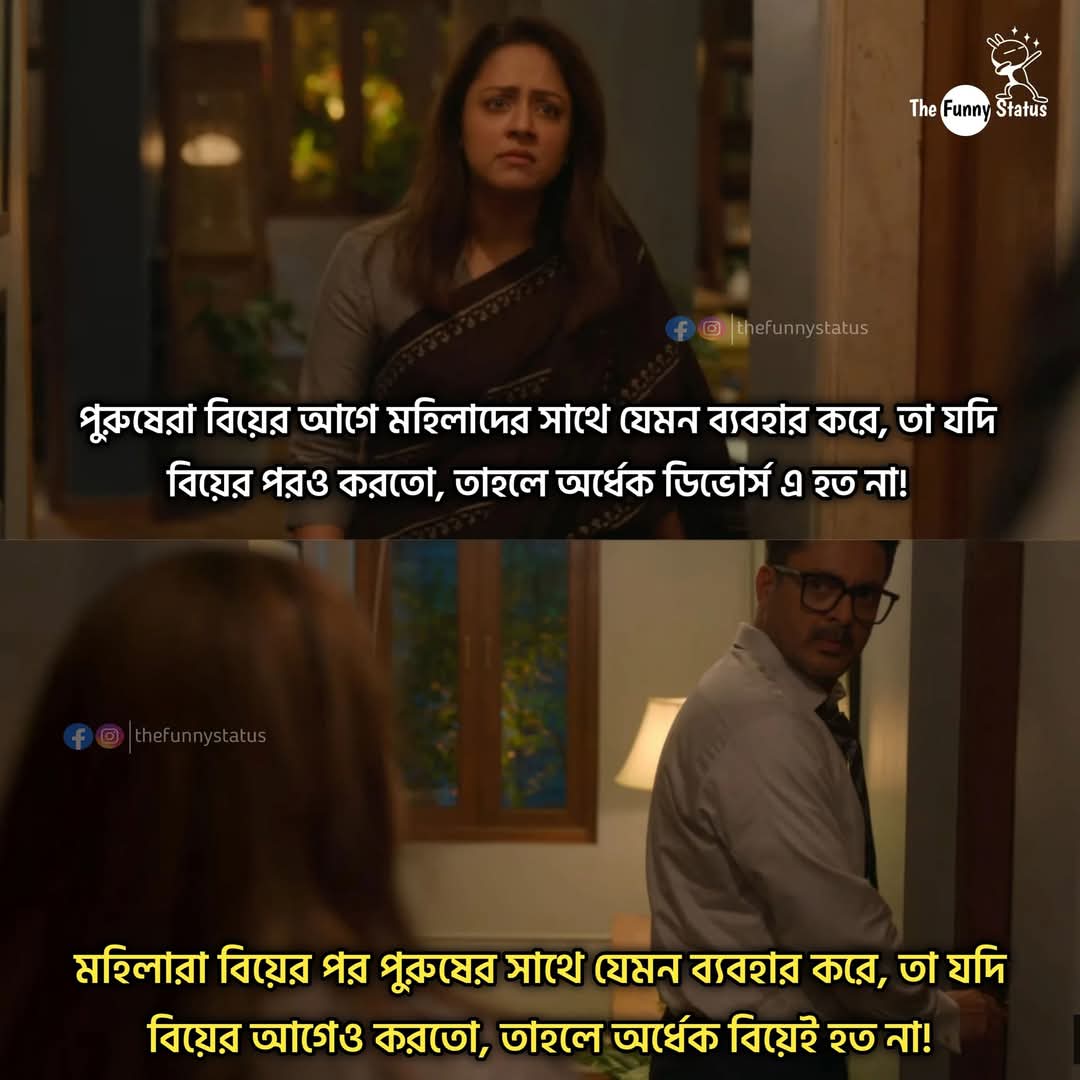
Text: পুরুষেরা বিয়ের আগে মহিলাদের সাথে যেমন ব্যবহার করে, তা যদি বিয়ের পরও করতো, তাহলে অর্ধেক ডিভোর্স এ হত না!
মহিলারা বিয়ের পর পুরুষের সাথে যেমন ব্যবহার করে, তা যদি বিয়ের আগেও করতো, তাহলে অর্ধেক বিয়েই হত না!
Label: Non Hate